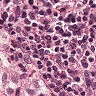
Metastatic tissue present: no